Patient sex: M
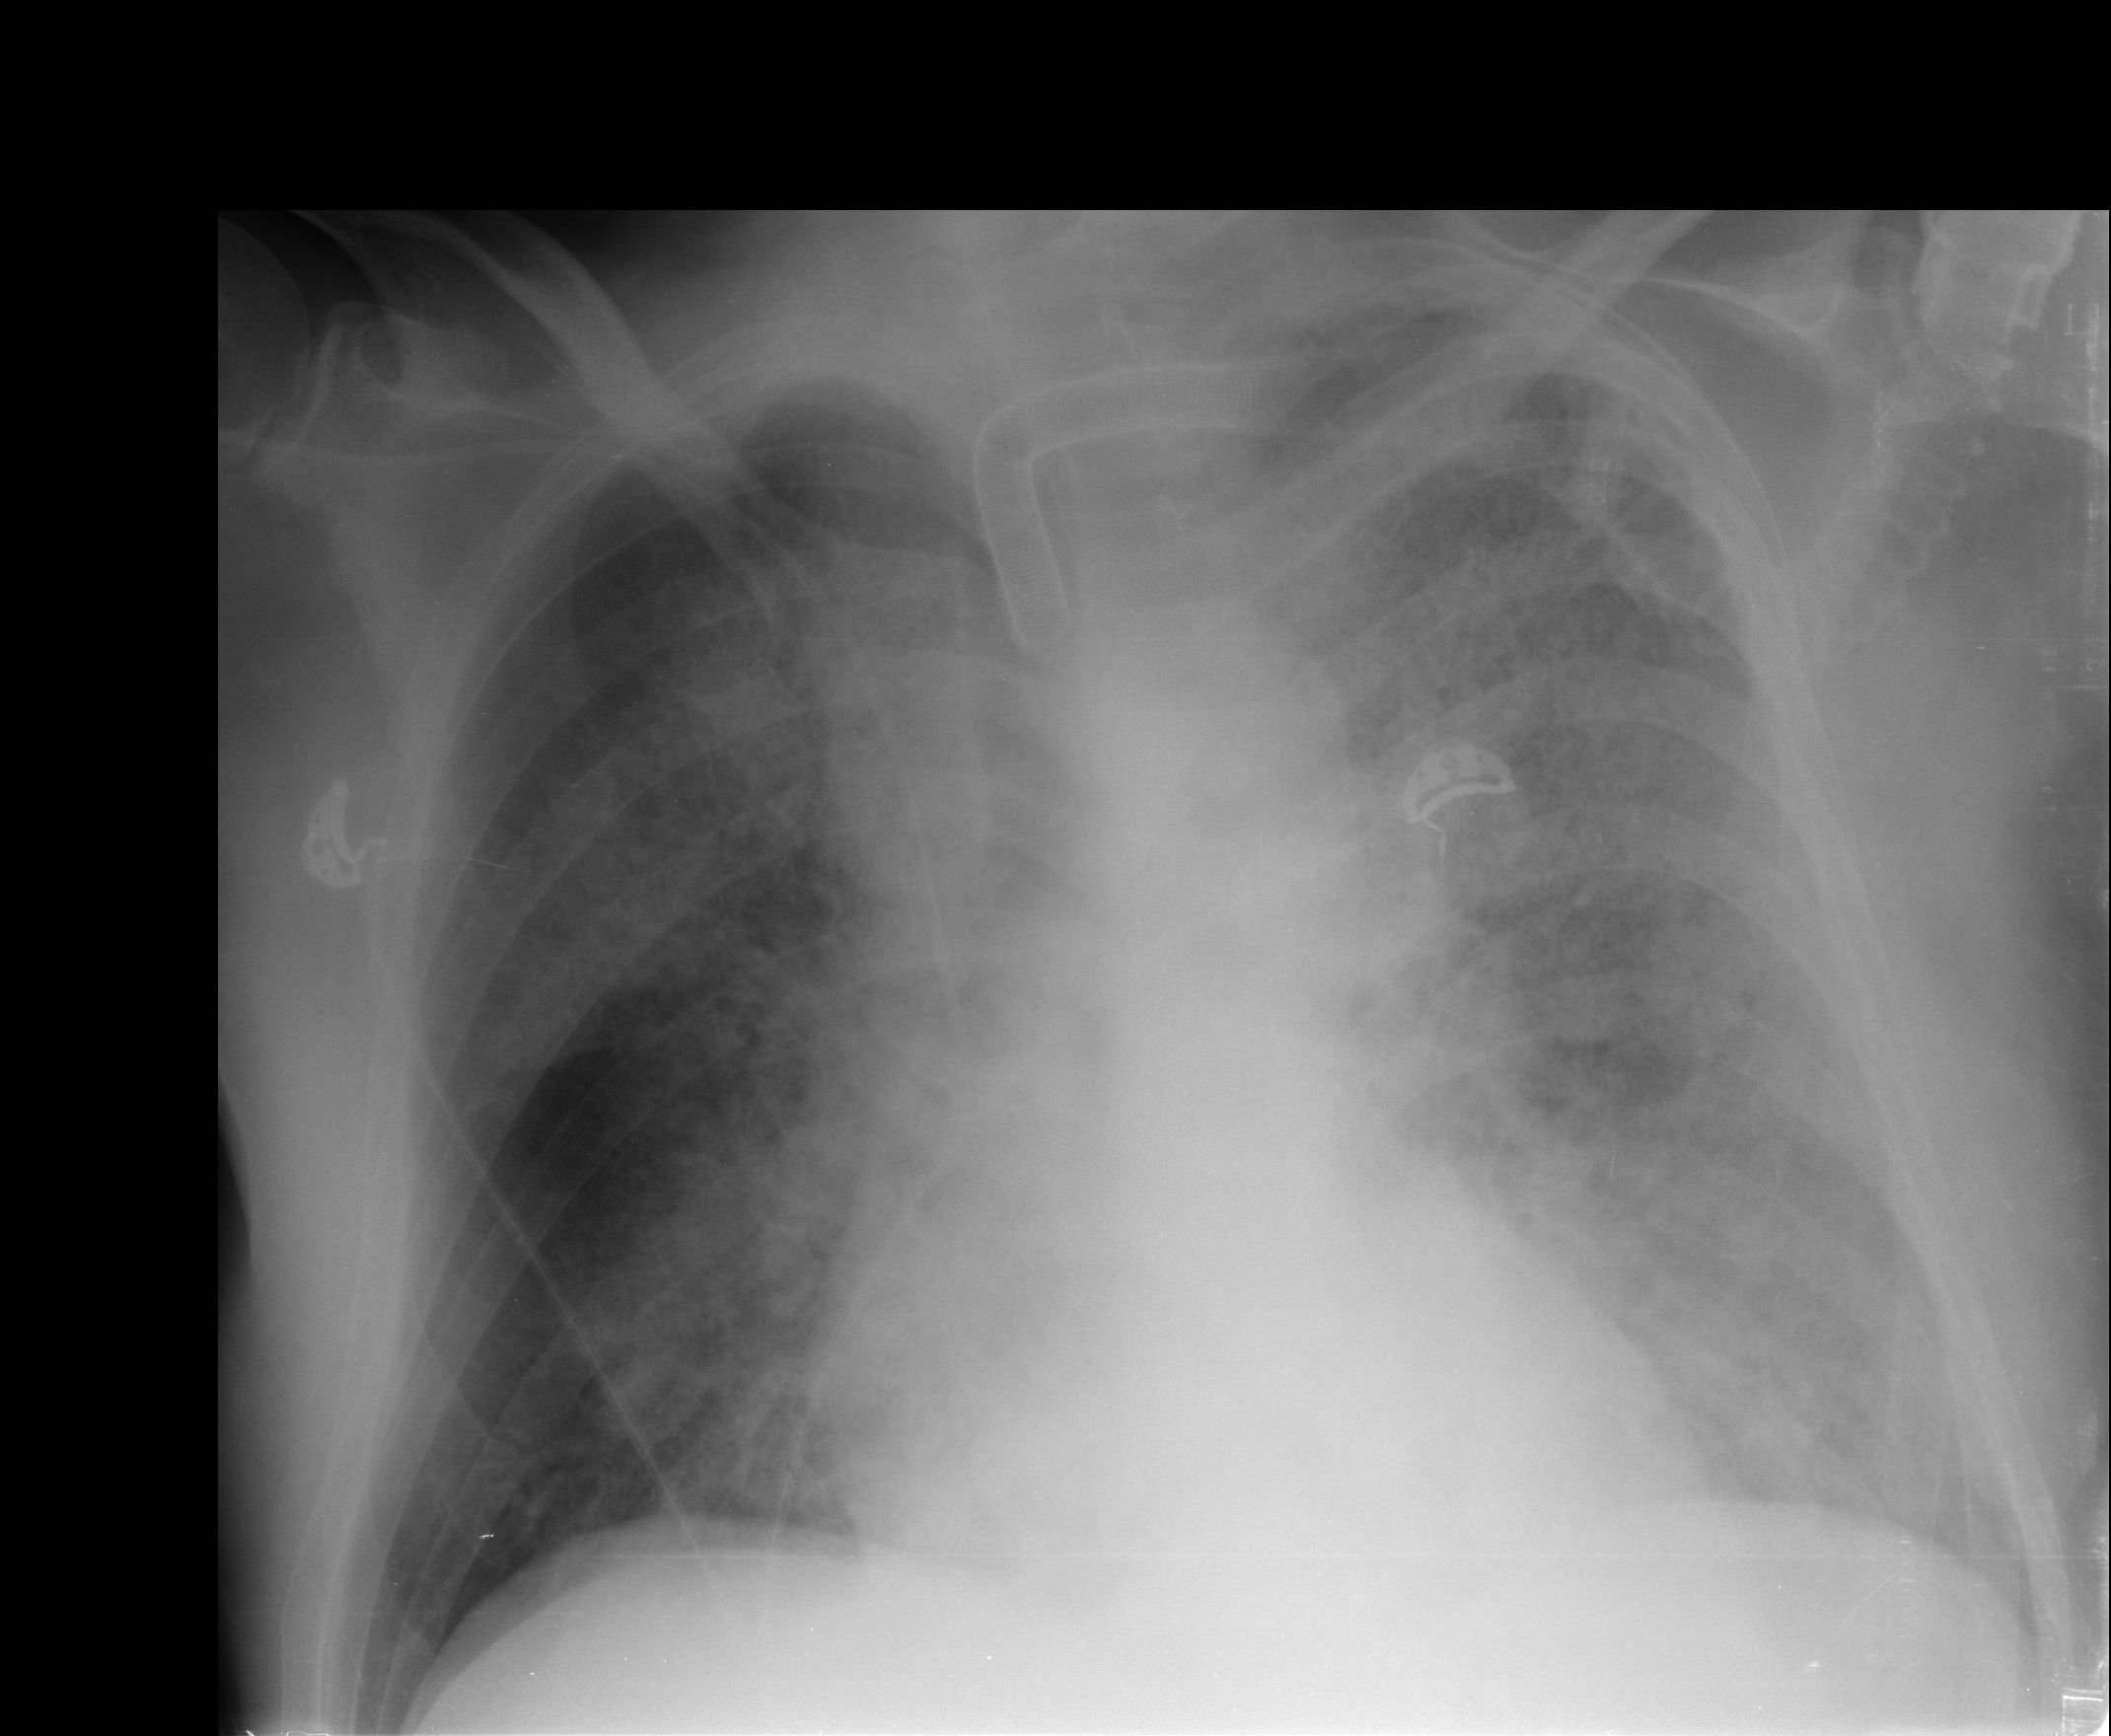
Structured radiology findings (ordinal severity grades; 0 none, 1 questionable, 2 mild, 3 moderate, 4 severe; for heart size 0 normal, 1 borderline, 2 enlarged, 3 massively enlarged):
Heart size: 1
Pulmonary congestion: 2
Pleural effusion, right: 0
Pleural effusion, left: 0
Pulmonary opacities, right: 3
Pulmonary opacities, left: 4
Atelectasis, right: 2
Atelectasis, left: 2